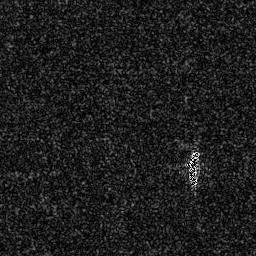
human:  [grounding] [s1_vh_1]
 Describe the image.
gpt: In the satellite image, there is  <ref>1 small ship </ref> <box>[[71, 58, 78, 69, 0]]</box> located at right.